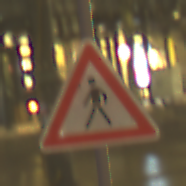
Verkehrszeichen: FussgaengerRechts
Umgebung: Outdoor, Urban
Tageszeit: Night
Wetter: Overcast
Licht: Artificial
Jahreszeit: NotSpecified
Kontrast: MediumContrast